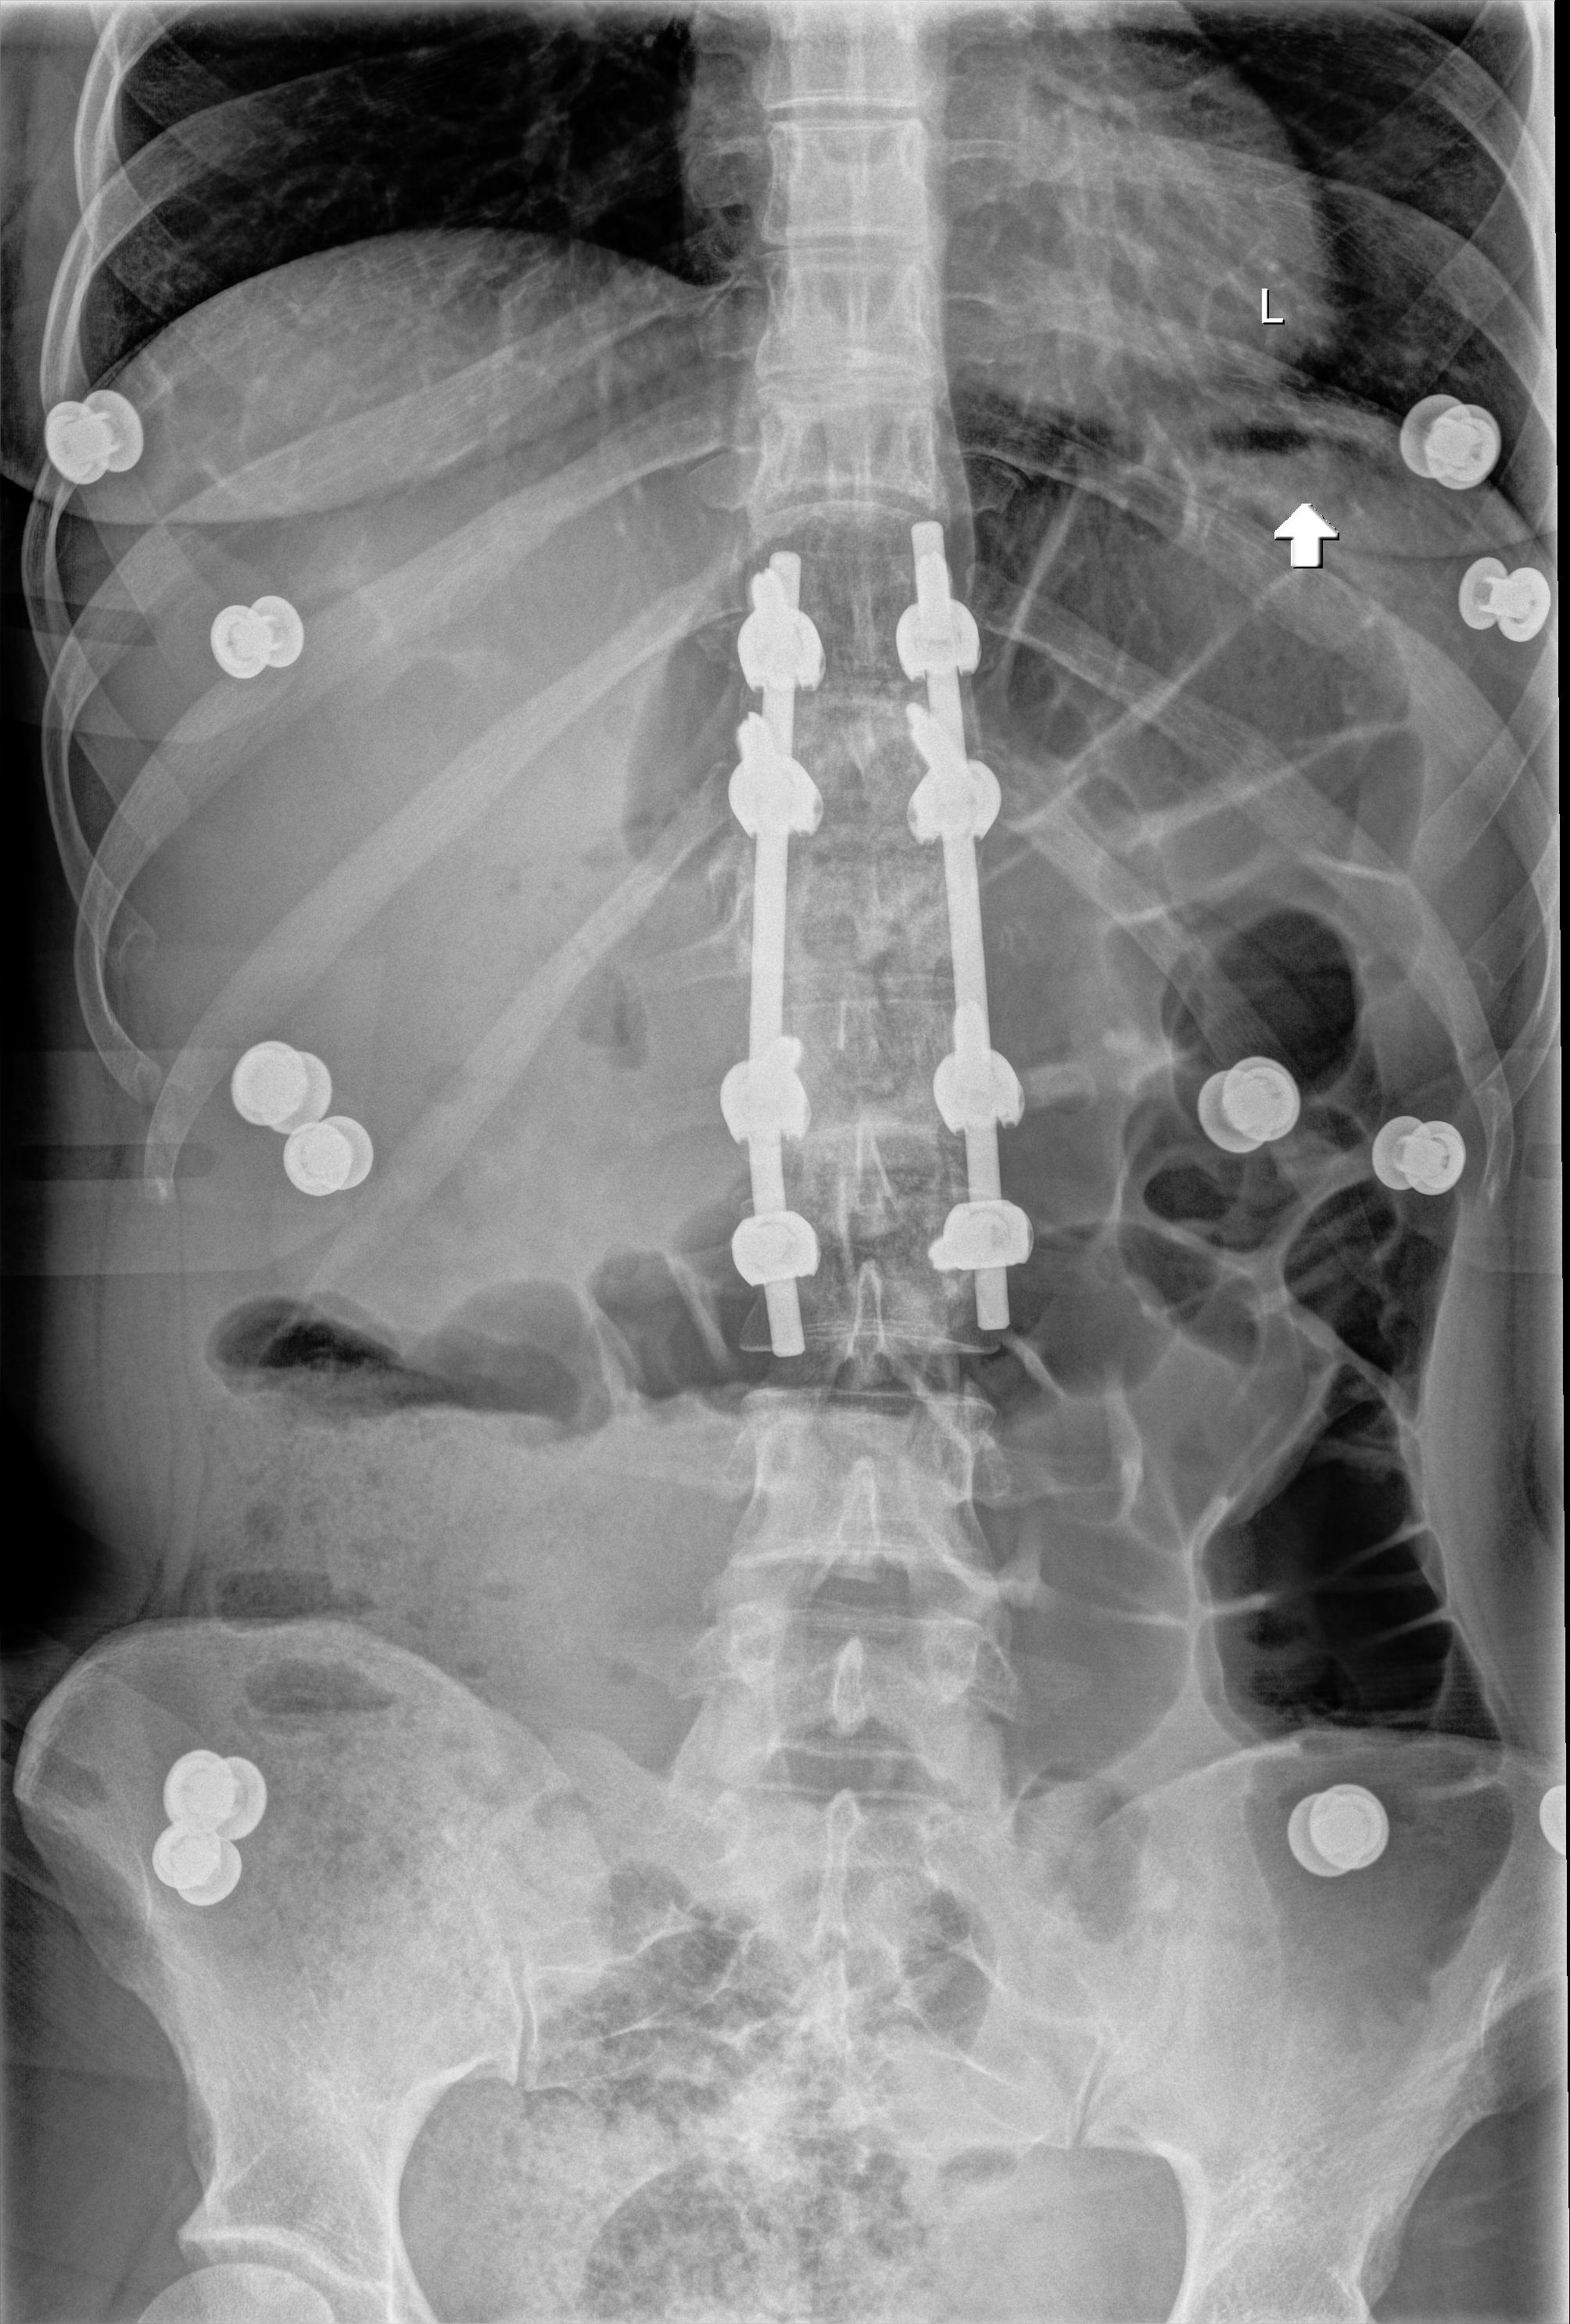
View: AP
Implant manufacturer: orthofix firebird